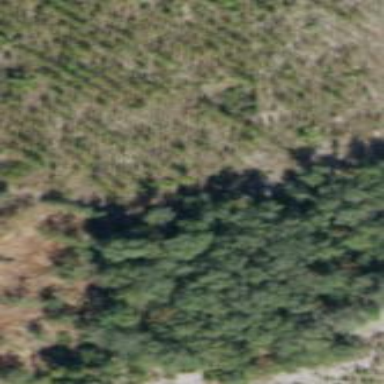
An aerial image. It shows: Mixed leaf woodland.